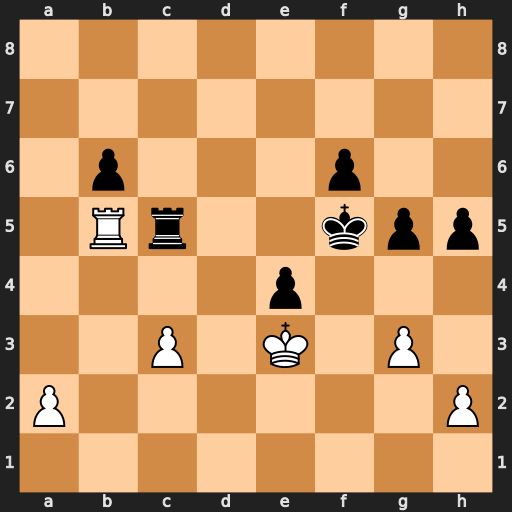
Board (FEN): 8/8/1p3p2/1Rr2kpp/4p3/2P1K1P1/P6P/8
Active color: w
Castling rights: -
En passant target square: -
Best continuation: Rxc5+ bxc5 a4 Ke5 a5